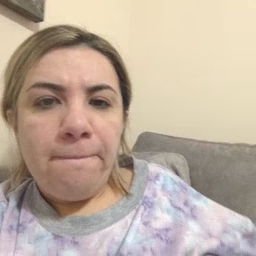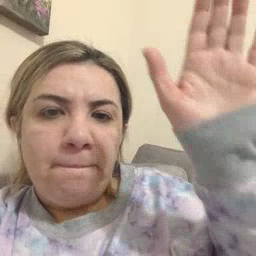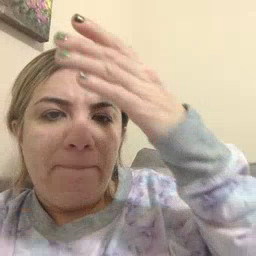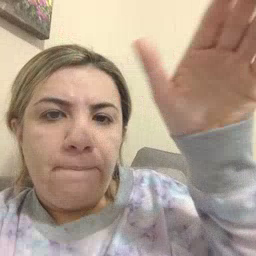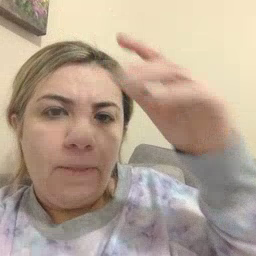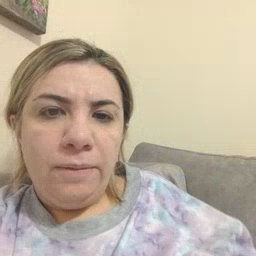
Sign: flag